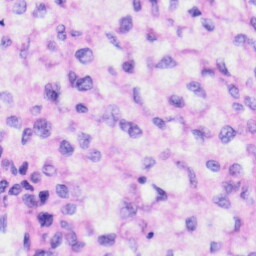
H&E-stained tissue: Liver